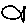
Label: fish